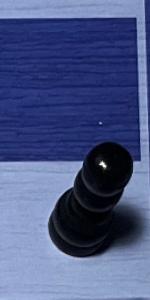
Label: Pawn_Black